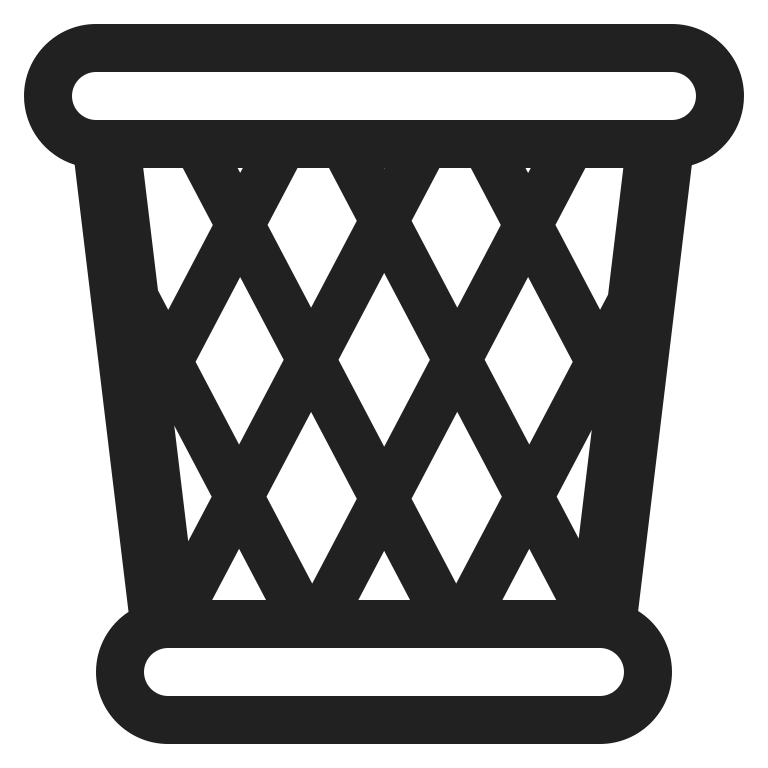
wastebasket high contrast